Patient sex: M
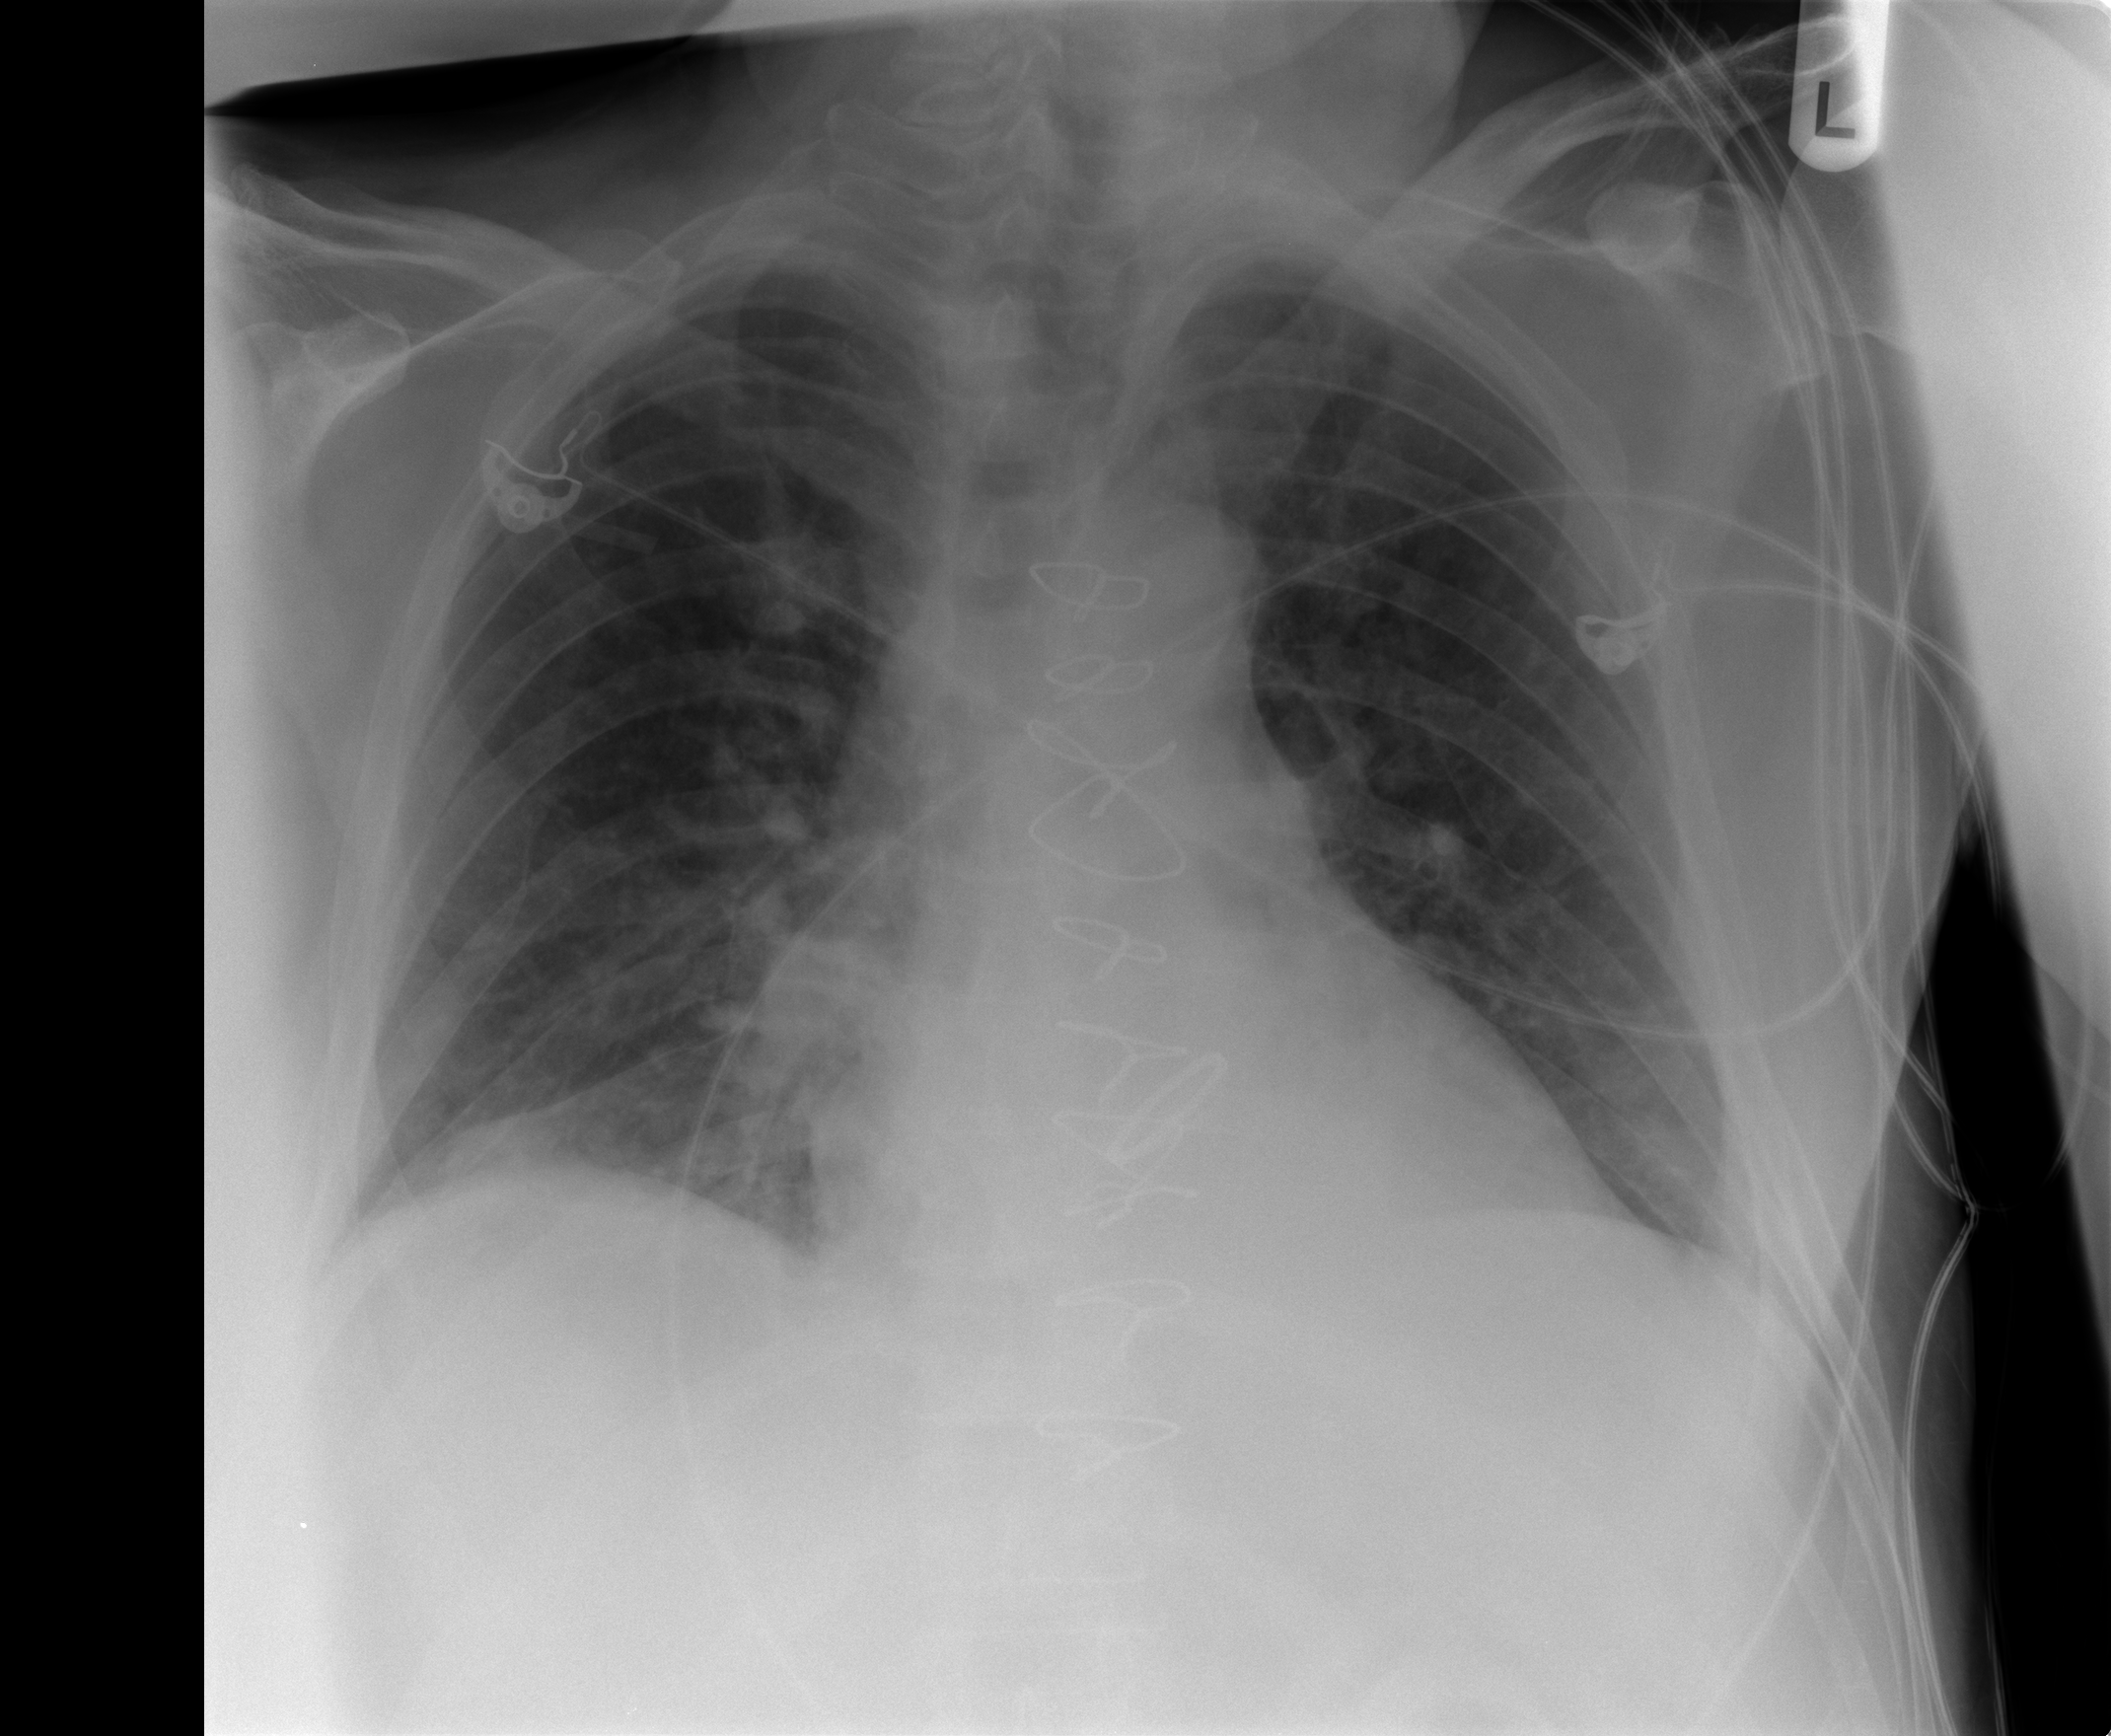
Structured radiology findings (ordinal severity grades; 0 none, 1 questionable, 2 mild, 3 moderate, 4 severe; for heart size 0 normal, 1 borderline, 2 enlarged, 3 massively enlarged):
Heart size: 0
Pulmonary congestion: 2
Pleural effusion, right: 0
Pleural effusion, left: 0
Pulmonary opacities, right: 2
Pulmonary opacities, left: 2
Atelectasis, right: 1
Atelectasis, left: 0